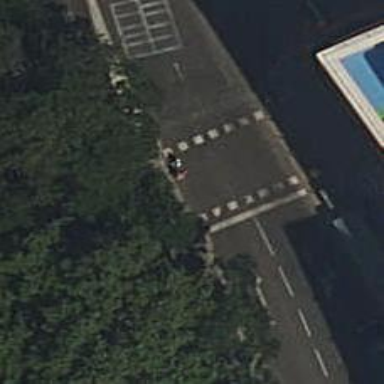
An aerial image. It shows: Road crossing with traffic signals.